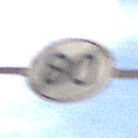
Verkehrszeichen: EndeGeschwindigkeit80
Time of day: MorningAfternoon
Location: Outdoor (Urban)
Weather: PartlyCloudy
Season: NotSpecified
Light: Natural